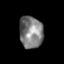
Tissue: skin
Cell type: Epithelial cells
Senescence score: 0.2495
Nuclear area (px): 744
Mean DAPI intensity: 125.321